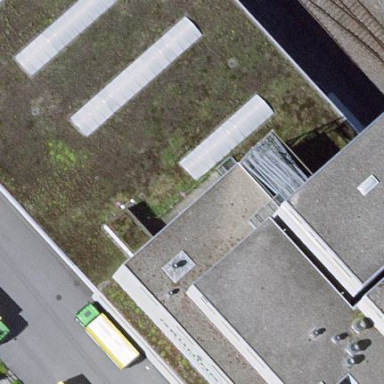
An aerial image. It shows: Industrial building.